Question: The following red x suggests something is wrong.

Meanwhile
- - - - -
What would cause the red x and how can i remove it?
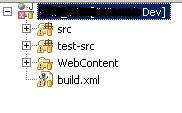
Answer: Try looking in the problems view for a detailed breakdown of build problems and warnings:
<URL>
There could be a whole range of problems related to your project without being specific to your source code. You might not have an expected jar on your build path - for example.